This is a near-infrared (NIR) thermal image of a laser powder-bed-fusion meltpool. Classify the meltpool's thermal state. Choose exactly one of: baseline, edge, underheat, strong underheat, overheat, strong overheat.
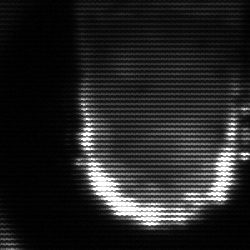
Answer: baseline